Aerial crown-view tile of a tropical tree (Barro Colorado Island, Panama), acquired 20250818:
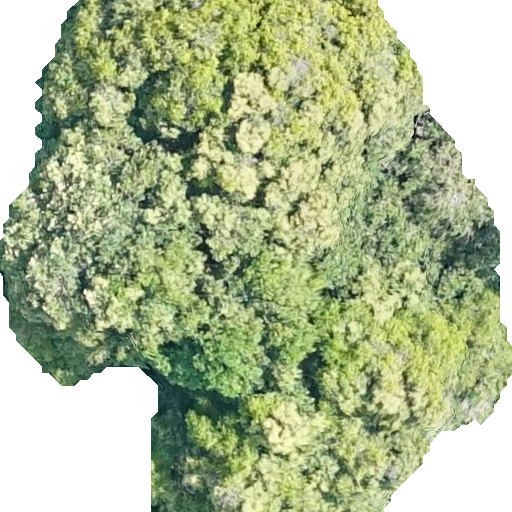
Species: Prioria copaifera
GBIF accepted scientific name: Prioria copaifera
Crown area: 318.849 m²